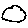
Label: cloud